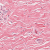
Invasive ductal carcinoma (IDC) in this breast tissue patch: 0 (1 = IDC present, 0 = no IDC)